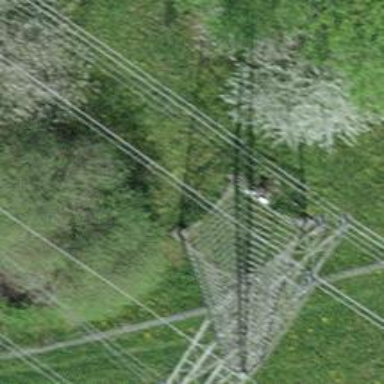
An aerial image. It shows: Three cables of power line.